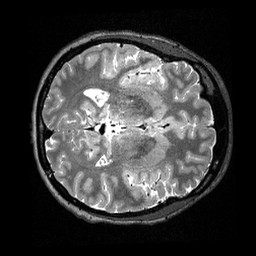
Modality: T2w
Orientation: axial
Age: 31
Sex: female
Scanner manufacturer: siemens
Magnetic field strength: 3 T
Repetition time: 3.2 s
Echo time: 0.479 s